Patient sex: M
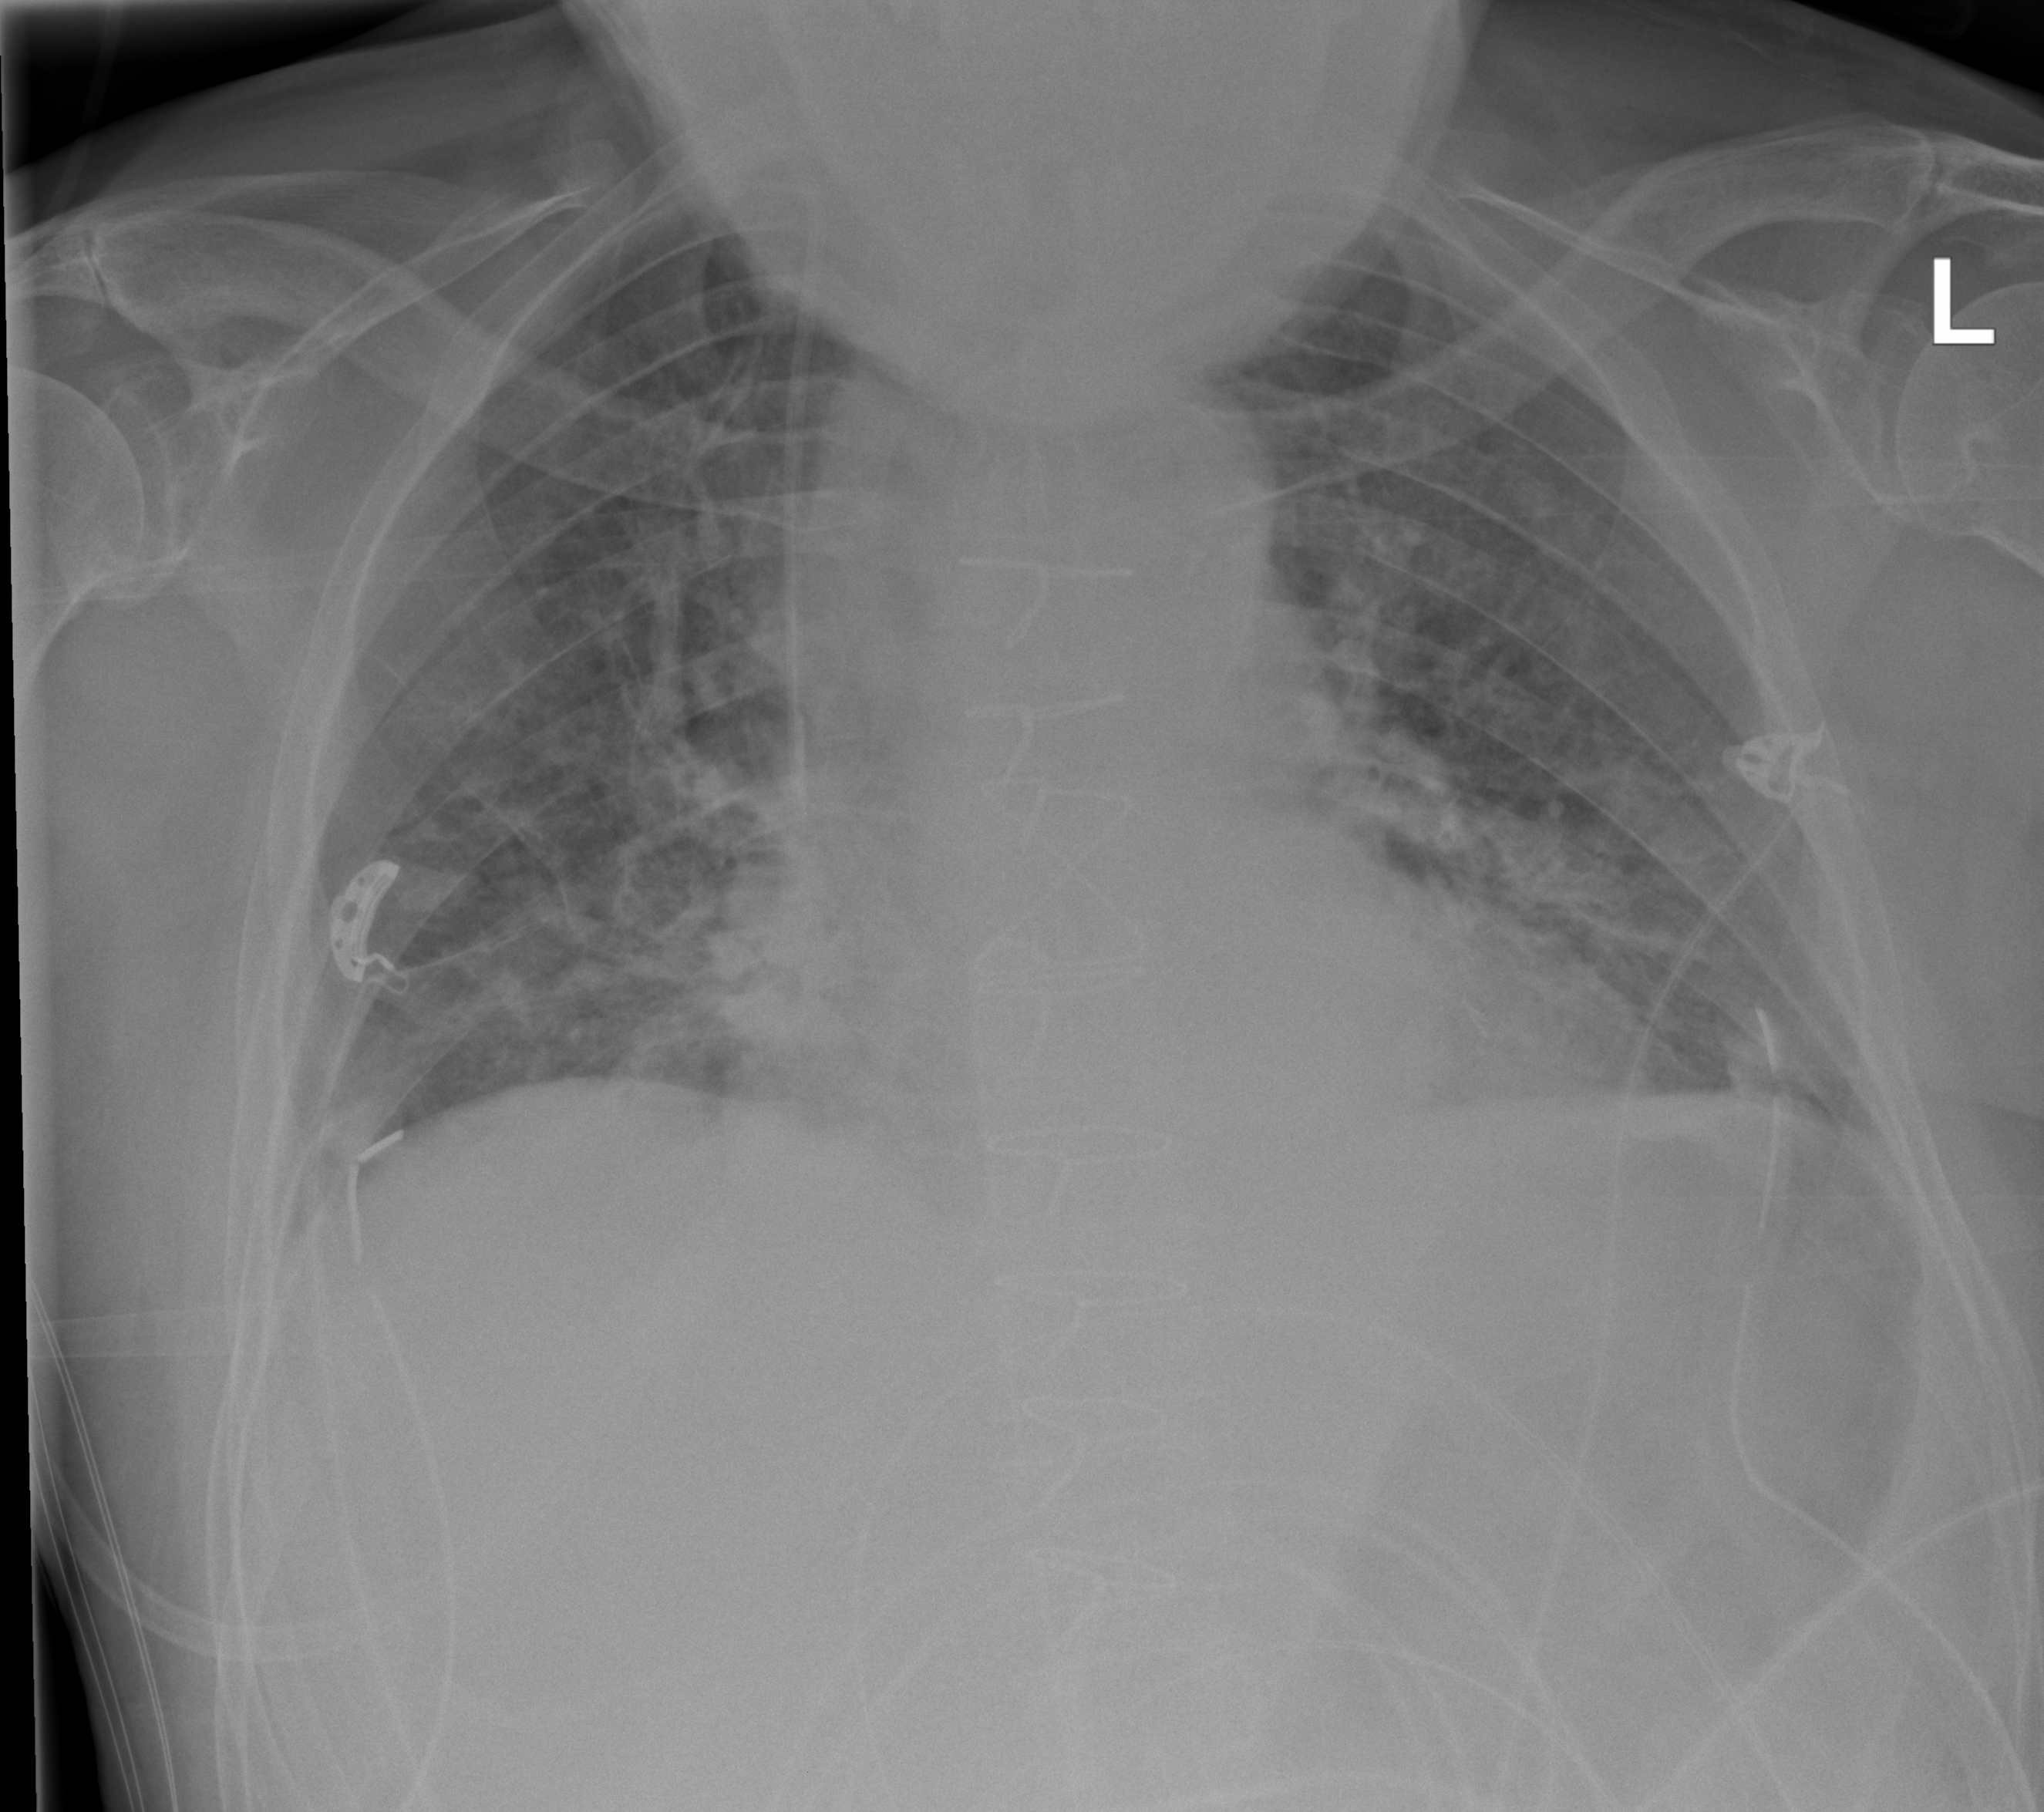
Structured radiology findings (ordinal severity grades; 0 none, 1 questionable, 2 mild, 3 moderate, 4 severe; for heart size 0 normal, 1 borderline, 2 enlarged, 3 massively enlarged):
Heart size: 1
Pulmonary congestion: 2
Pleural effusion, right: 0
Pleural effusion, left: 0
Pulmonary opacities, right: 2
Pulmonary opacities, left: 0
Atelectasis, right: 2
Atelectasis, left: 0